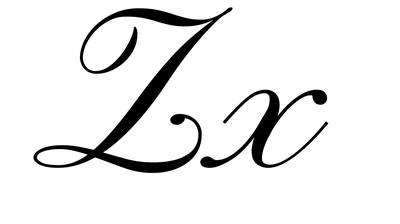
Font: PinyonScript-Regular